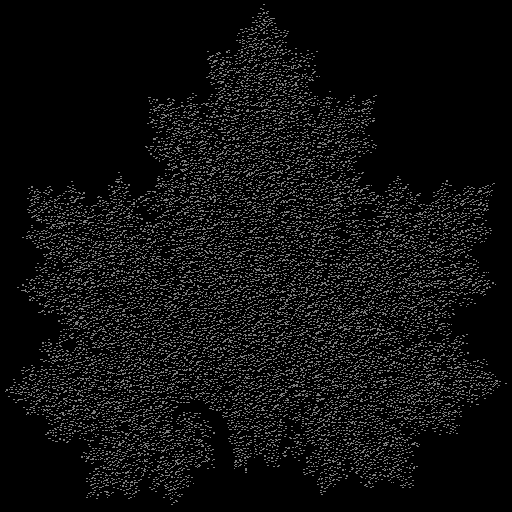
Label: maple_leaf